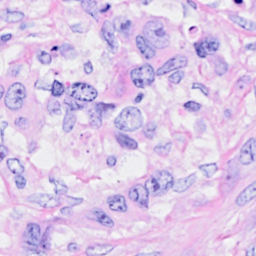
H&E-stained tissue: Breast